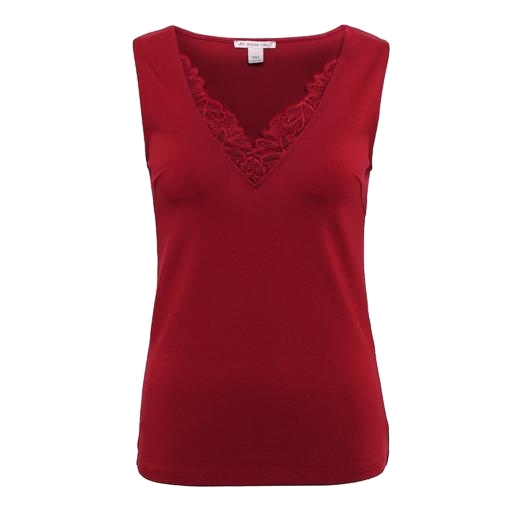
red avalon v-neck sleeveless top, red sleeveless tee, red pucker lace notch cami, white background